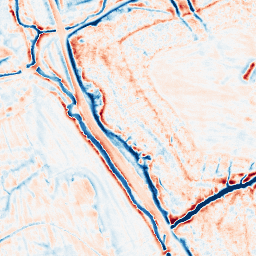
Category: edge_preserving
Decomposition family: bilateral
Decomposition parameters: d: 15
sigma_color: 50
sigma_space: 150
Upsampling method: bicubic_16x
Upsampling parameters: scale: 16
Upsampling scale: 16